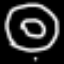
Label: donut